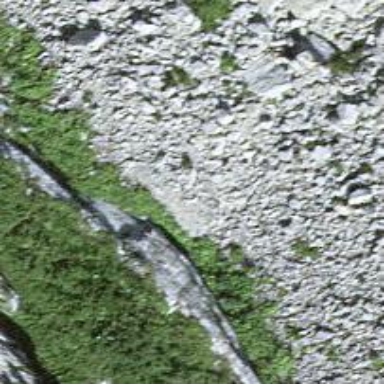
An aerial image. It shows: Cliff in nature.